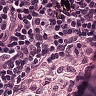
Metastatic tissue present: no